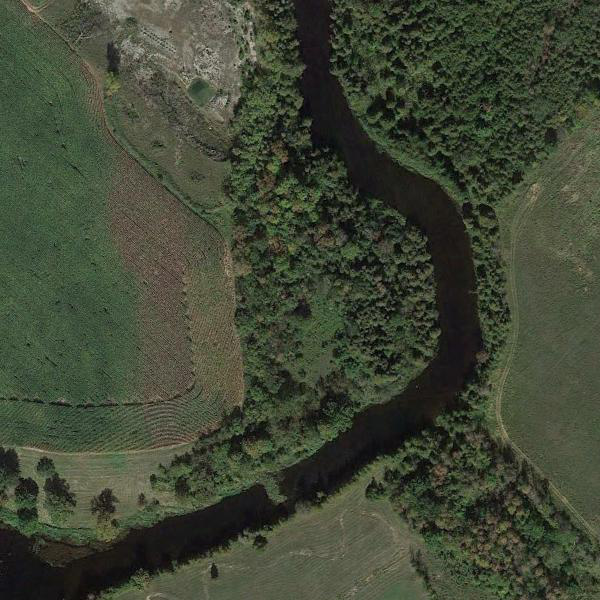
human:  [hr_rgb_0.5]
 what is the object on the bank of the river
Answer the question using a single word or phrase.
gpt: vegetation